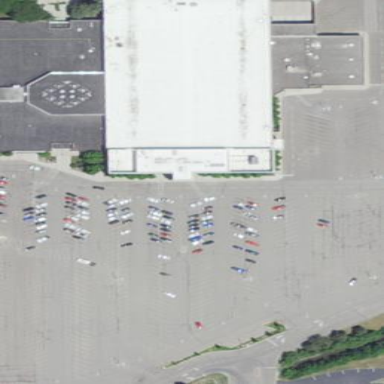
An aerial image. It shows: Department store building.